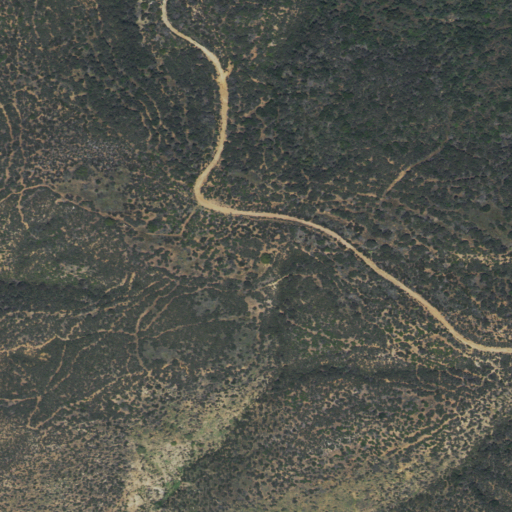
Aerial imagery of ridge(s) in California named Blackburn Ridge containing shrub and open development